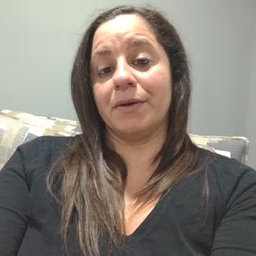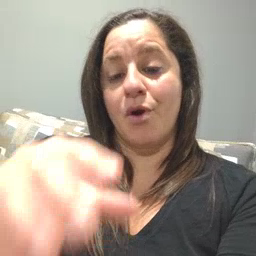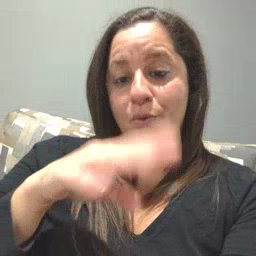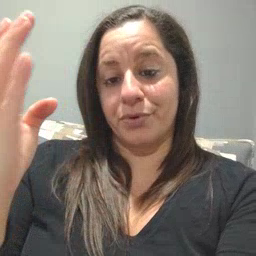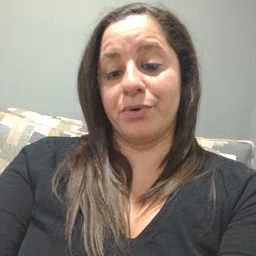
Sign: open